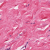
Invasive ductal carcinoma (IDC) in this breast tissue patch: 0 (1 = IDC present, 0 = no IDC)